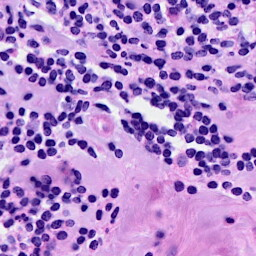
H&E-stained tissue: Breast